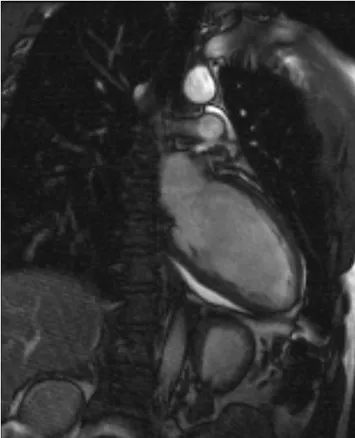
Cardiac MRT before initiation of treatment.
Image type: radiology (mri)